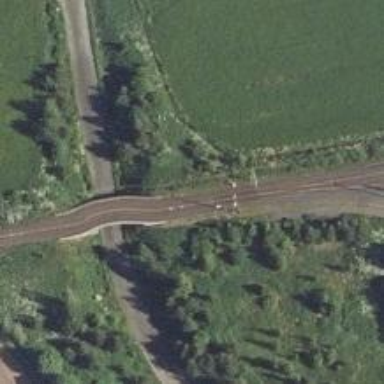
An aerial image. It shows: Railway track with continuous electrified contact line.